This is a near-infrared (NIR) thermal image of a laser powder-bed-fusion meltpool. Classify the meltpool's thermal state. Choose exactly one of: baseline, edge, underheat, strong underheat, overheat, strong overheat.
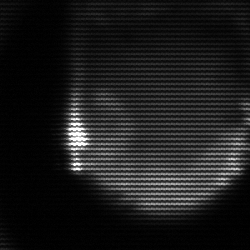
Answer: edge